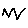
Label: zigzag